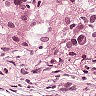
Metastatic tissue present: yes